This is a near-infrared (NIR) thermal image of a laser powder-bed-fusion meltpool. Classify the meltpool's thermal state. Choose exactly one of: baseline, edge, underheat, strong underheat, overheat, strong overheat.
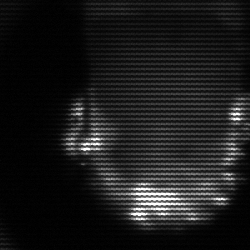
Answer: baseline